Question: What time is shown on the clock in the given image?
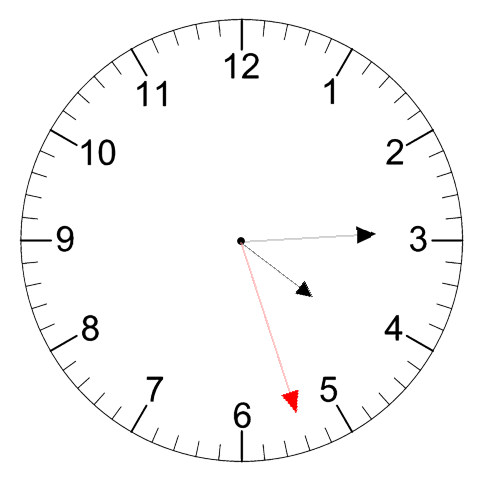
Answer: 04:14:27